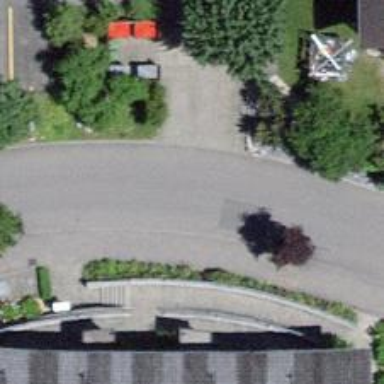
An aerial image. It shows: Residential road with asphalt surface.